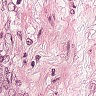
Metastatic tissue present: yes